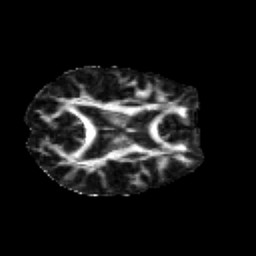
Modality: FA
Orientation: axial
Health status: healthy
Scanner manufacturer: siemens
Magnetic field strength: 3 T
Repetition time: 10.6 s
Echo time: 0.092 s